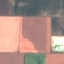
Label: AnnualCrop